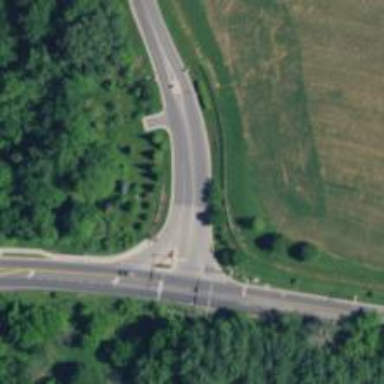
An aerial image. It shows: Asphalt road with secondary link designation.